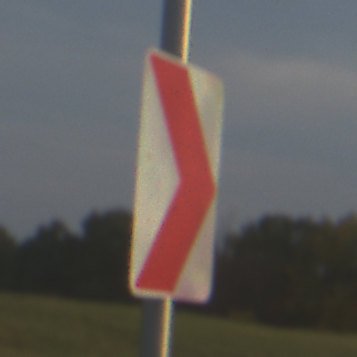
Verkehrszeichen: RichtungstafelnInKurvenKleinLinks
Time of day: SunriseSunset
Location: Outdoor (Nature)
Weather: PartlyCloudy
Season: NotSpecified
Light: Natural